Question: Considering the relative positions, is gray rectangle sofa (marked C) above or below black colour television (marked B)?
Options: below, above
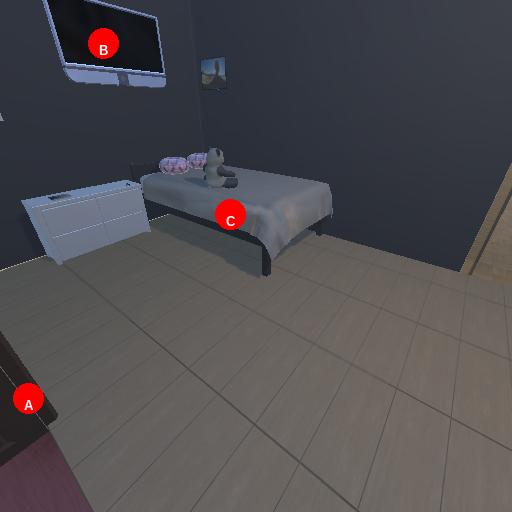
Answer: below